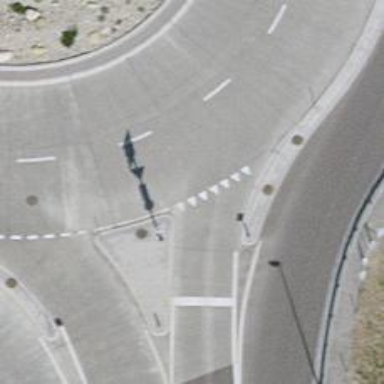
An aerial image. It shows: Road with "give way" sign.